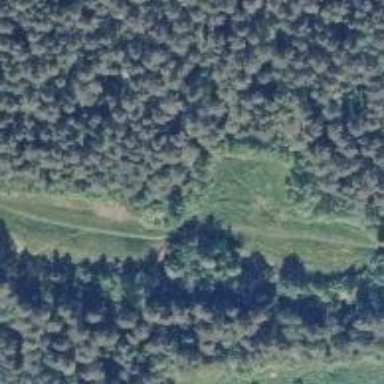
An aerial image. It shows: Path with excellent trail visibility.